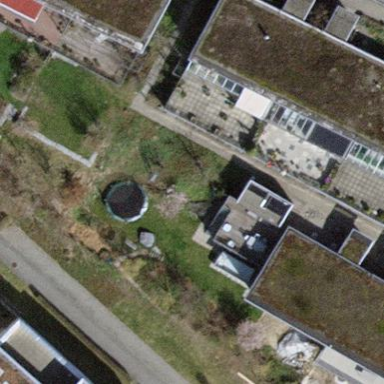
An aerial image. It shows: Terrace building.